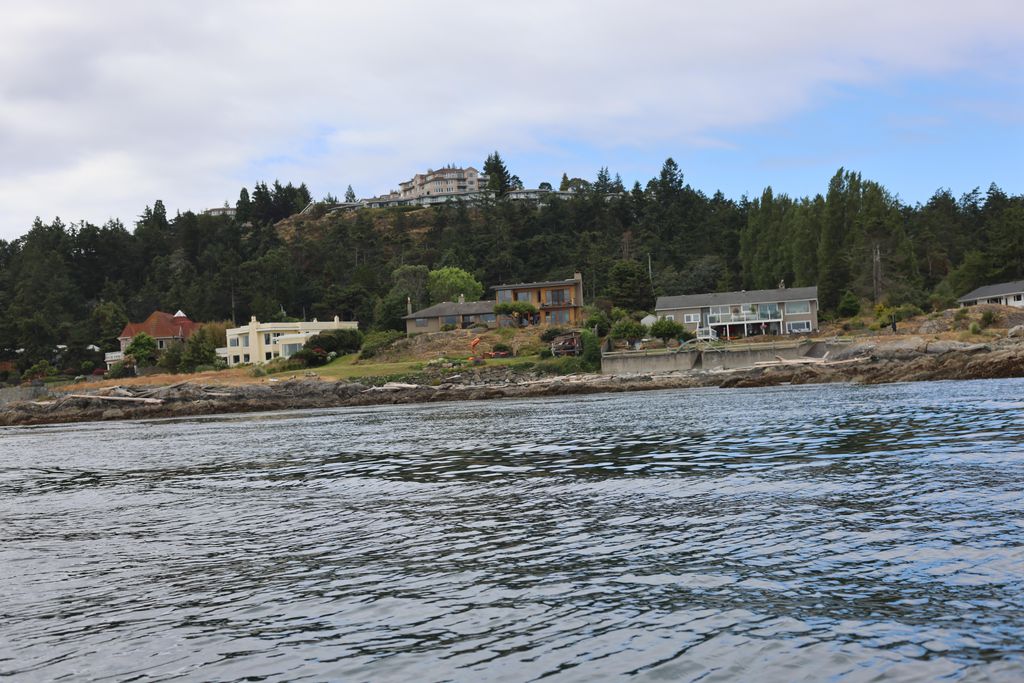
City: victoria